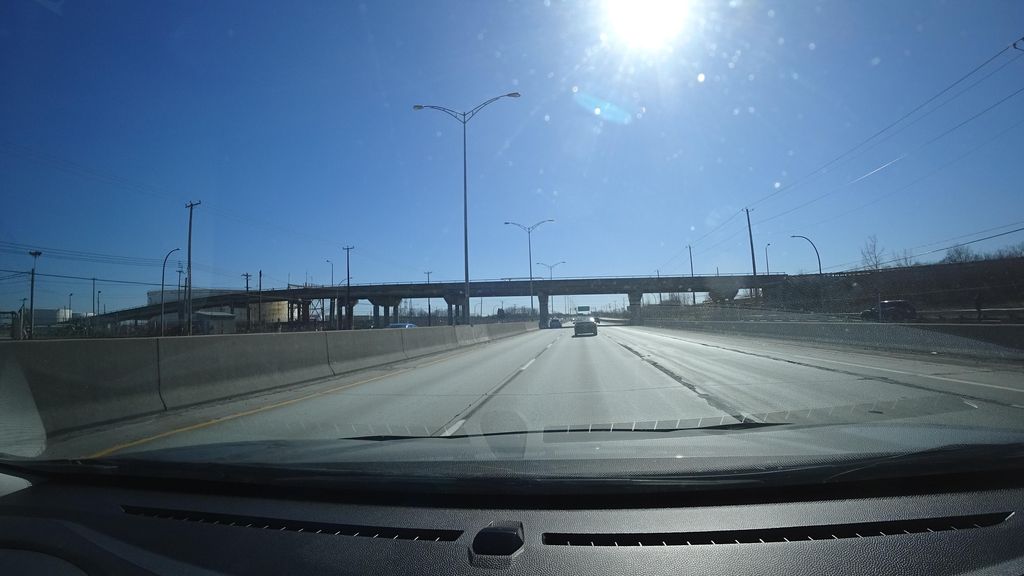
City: montreal